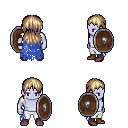
a pixel art fantasy rpg character, male body template, dark elf, purple skin, blue tattered cape, white pants, white blonde unkempt hairstyle, maroon shoes, shield, four views (front, back, left, right), 2x2 character sprite sheet, small pixel art, hard edges, no anti-aliasing